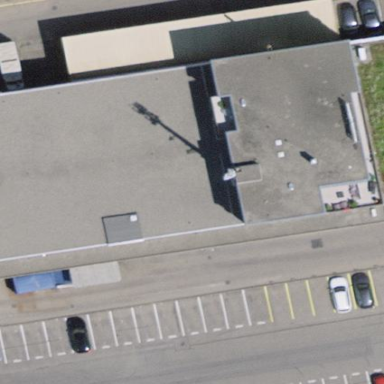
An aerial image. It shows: Commercial building.